Field crop: tomato
Growth stage: 1
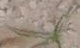
Species: cyperus